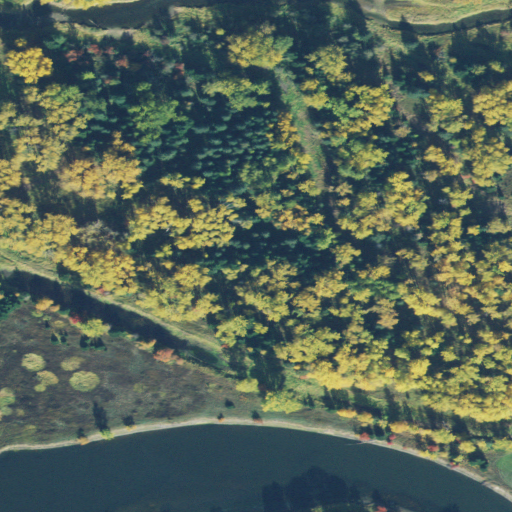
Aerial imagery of island in Idaho named Derr Island containing woody wetlands, open water, and herbaceous wetlands